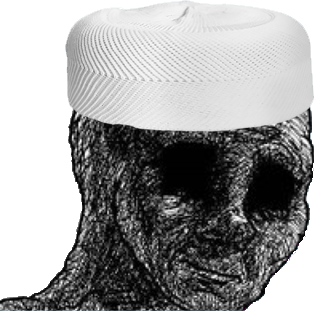
Label: 5_Withered_Wojak